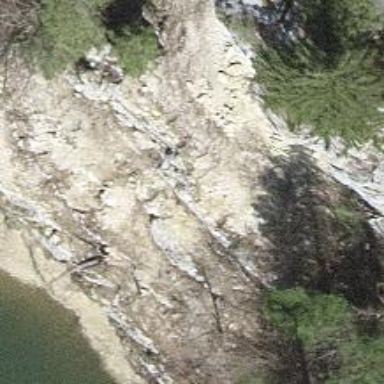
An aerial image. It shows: Landscape dominated by bare rock.